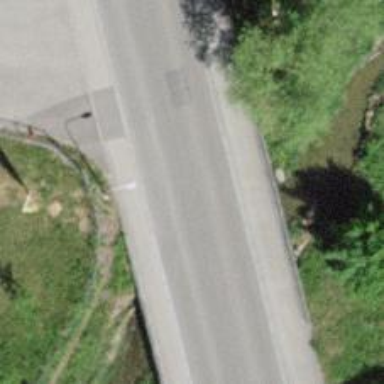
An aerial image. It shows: Secondary road with asphalt surface.